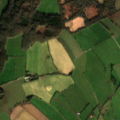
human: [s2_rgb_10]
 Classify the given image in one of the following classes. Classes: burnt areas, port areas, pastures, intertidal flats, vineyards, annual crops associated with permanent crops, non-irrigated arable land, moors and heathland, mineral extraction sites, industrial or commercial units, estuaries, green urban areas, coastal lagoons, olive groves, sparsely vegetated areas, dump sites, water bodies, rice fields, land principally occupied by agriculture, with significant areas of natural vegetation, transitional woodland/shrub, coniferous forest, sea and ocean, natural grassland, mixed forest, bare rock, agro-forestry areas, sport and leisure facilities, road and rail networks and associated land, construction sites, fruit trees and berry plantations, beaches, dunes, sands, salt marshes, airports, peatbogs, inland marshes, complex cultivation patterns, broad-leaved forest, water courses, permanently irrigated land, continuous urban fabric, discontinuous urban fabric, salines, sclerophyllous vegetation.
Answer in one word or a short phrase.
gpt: pastures, complex cultivation patterns, mixed forest